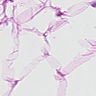
Metastatic tissue present: no